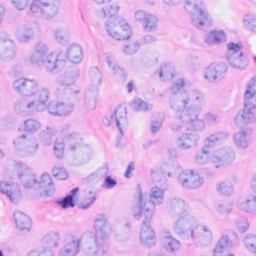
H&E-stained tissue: Breast